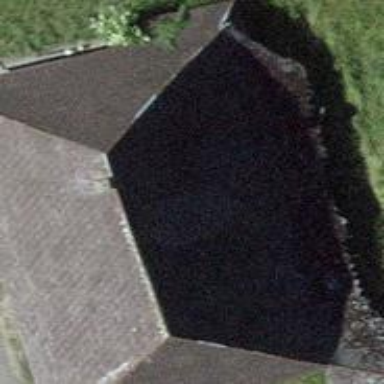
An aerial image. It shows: Farm building.